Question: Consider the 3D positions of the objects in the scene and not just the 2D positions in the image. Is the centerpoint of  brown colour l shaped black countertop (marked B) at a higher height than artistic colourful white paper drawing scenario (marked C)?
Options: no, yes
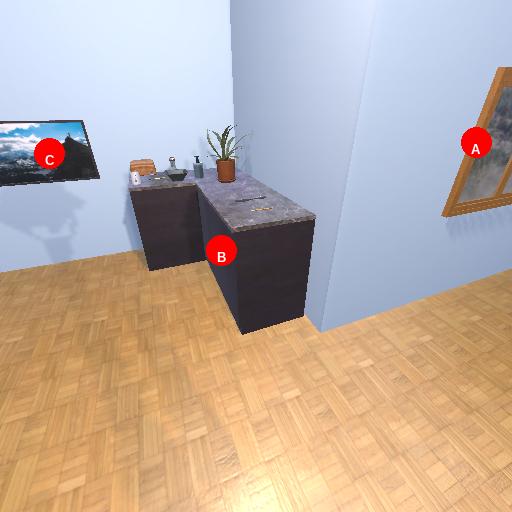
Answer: no